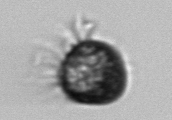
Label: Ciliophora